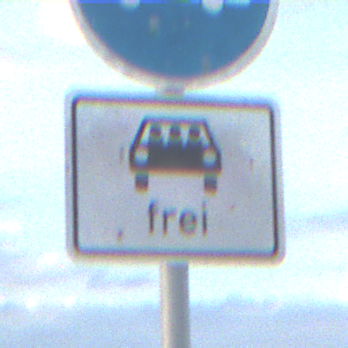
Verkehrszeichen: MehrfachbesetzePersonenkraftwagenFrei
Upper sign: Busssonderstreifen
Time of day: SunriseSunset
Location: Outdoor (Nature)
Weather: PartlyCloudy
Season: NotSpecified
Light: Natural